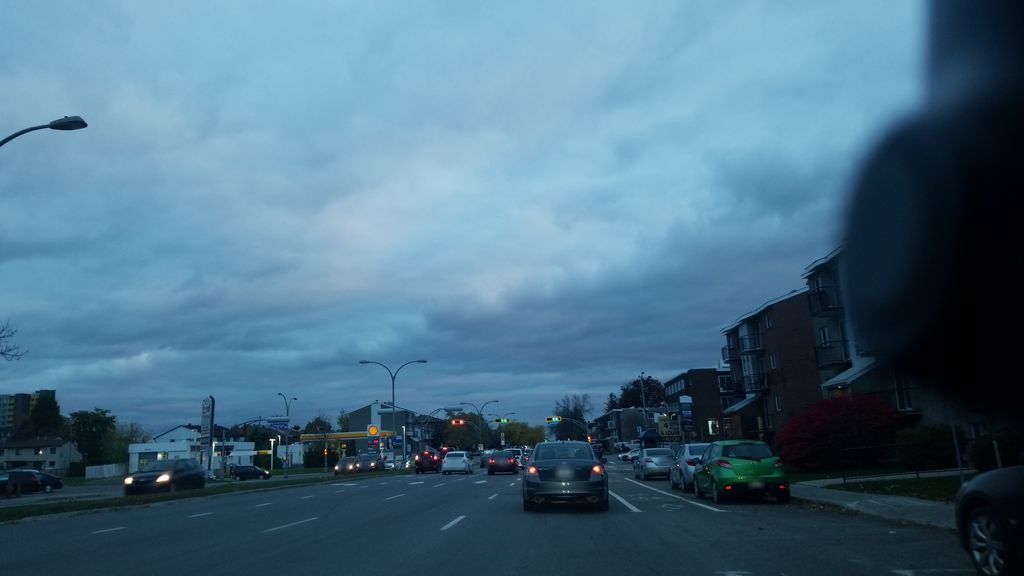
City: montreal